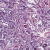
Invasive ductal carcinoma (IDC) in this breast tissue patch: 1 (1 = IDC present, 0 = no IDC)